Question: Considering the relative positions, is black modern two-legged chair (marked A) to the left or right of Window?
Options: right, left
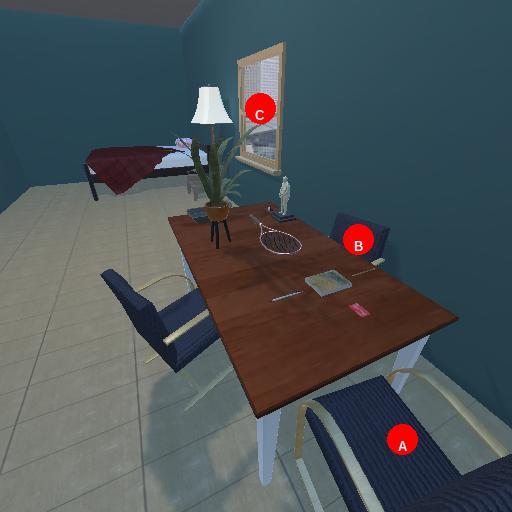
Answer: right